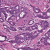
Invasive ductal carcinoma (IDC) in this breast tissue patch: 1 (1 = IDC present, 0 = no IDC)